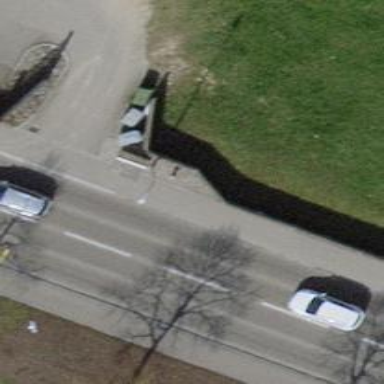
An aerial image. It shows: Wall barrier.